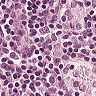
Metastatic tissue present: no